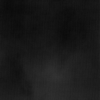
Label: dusty